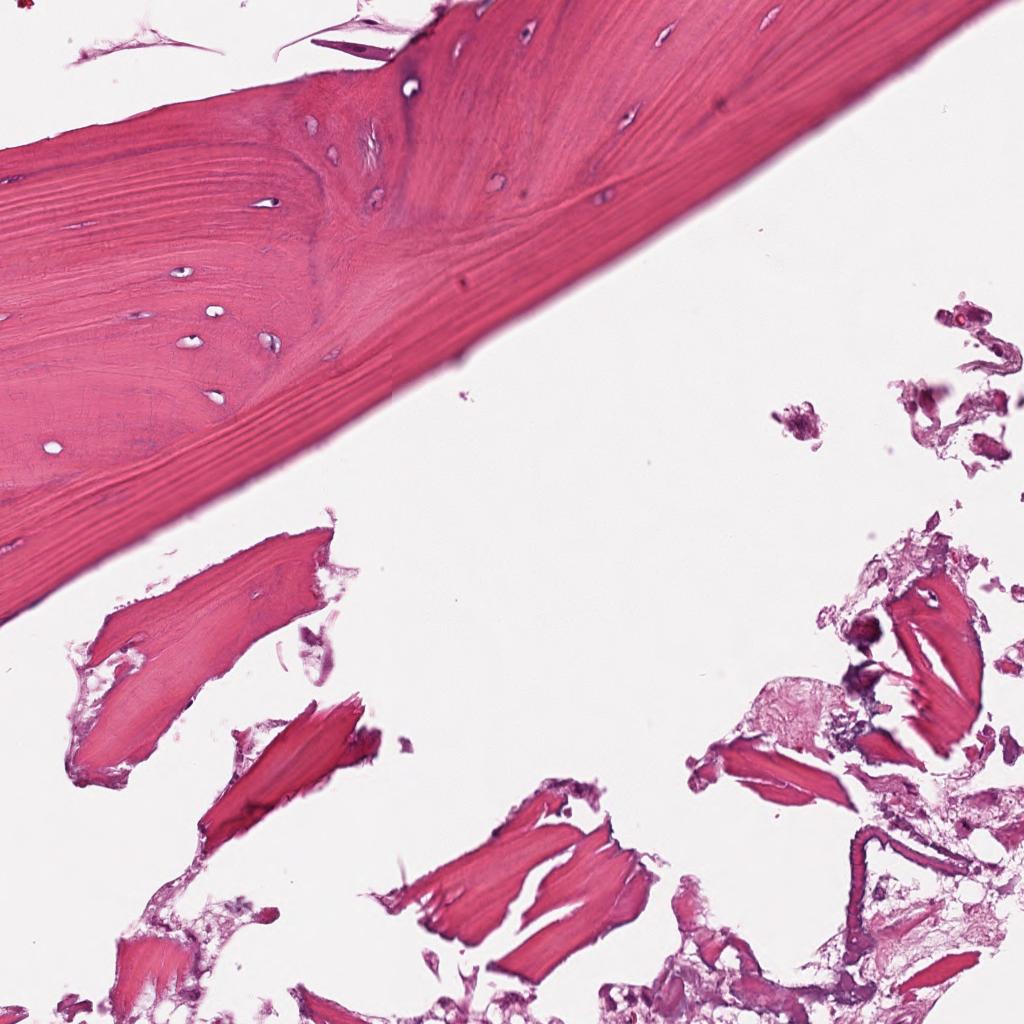
Label: Non-Tumor